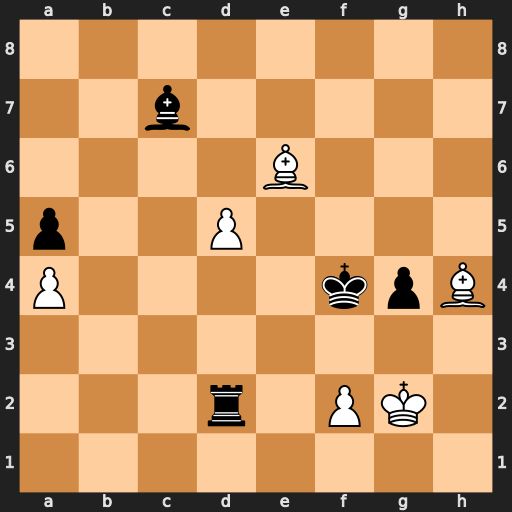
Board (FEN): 8/2b5/4B3/p2P4/P4kpB/8/3r1PK1/8
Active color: w
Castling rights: -
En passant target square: -
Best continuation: Bg3+ Ke4 Bxc7